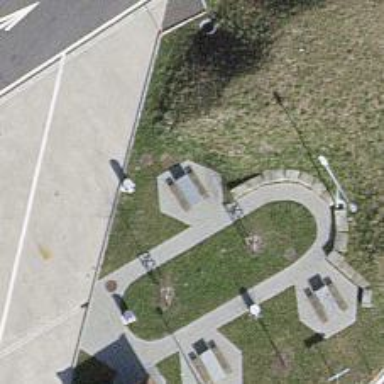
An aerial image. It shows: Picnic table located in leisure land area.